Question: Recently I made a git repo out of directory that already contained two git repo subdirectories. Since then I've only been committing at the parent level...
Today I broke by codebase and tried to rollback. But the rollback didn't take for the sub-repos. I looked in github, and instead of directories, they had different icons: (See the bottom two)

What is going on? what are these icons? Has the parent repo been ignoring these directories? Is that default behavior with nested repos?
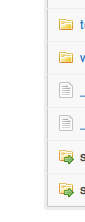
Answer: That's not how git works. Each repository is its own repository and has its own state. You can link two repositories together by using submodules. The green arrow on a folder means that it's a link to another repository (a submodule).
You can read <URL>. Your post as it currently stands isn't really asking a question.